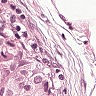
Metastatic tissue present: yes